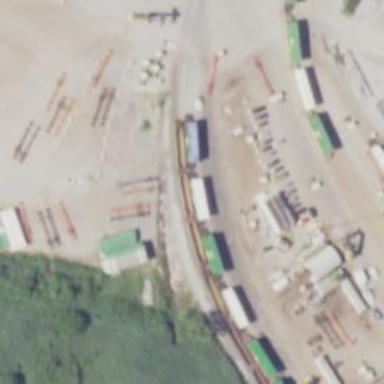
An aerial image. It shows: Railway yard used for servicing trains.